Interaction volume radius: 5 \u00c5
Interaction volume height: 15 \u00c5
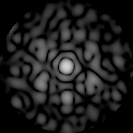
Disorder parameter: 0.7232